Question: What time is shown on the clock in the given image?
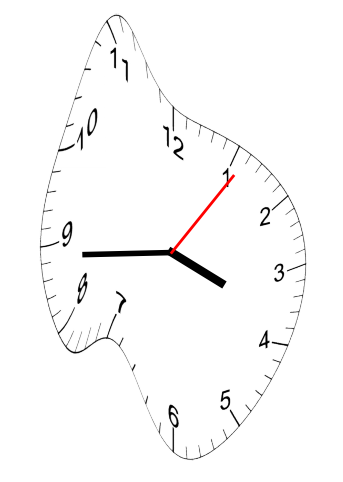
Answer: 03:44:06